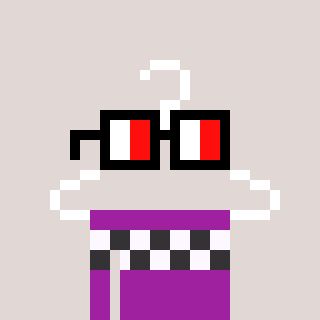
a pixel art character with square glasses with black frames and red eyes, a hanger-shaped head and a magenta-colored body on a warm background